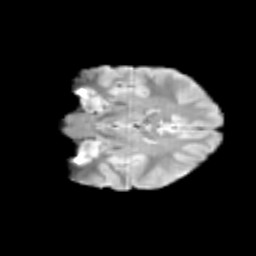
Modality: T2w
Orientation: coronal
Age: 12
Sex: male
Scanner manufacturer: siemens
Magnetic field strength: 3 T
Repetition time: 3.8 s
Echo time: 0.07 s